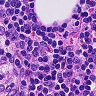
Metastatic tissue present: no